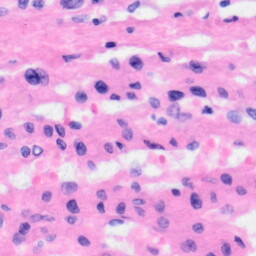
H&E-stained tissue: Liver